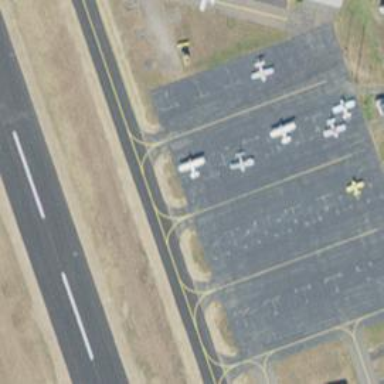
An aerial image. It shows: Image of taxiway at airport.